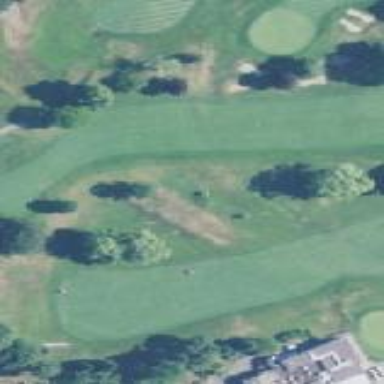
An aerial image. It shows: Grassy area designated as golf fairway.